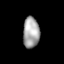
Tissue: lung
Cell type: Epithelial cells
Senescence score: 0.2362
Nuclear area (px): 497
Mean DAPI intensity: 164.907